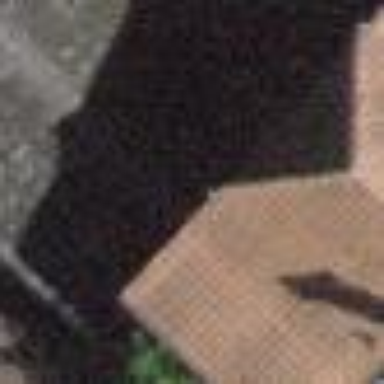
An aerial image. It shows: Garage.